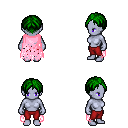
a pixel art fantasy rpg character, female body template, dark elf, purple skin, pink tattered cape, red pants, green parted hairstyle, four views (front, back, left, right), 2x2 character sprite sheet, small pixel art, hard edges, no anti-aliasing